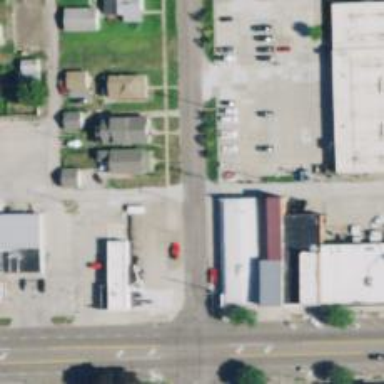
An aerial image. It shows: Alley classified as service road.